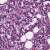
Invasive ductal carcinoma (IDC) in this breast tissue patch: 1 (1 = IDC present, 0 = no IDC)